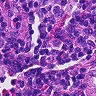
Metastatic tissue present: no